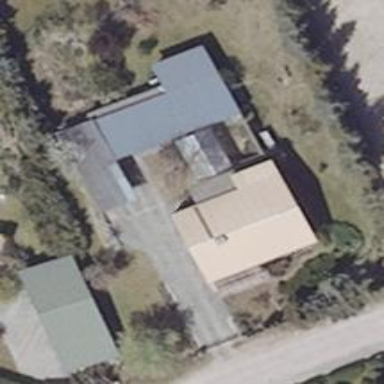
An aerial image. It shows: Detached building.